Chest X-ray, PA view. Patient: 36 years old, sex M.
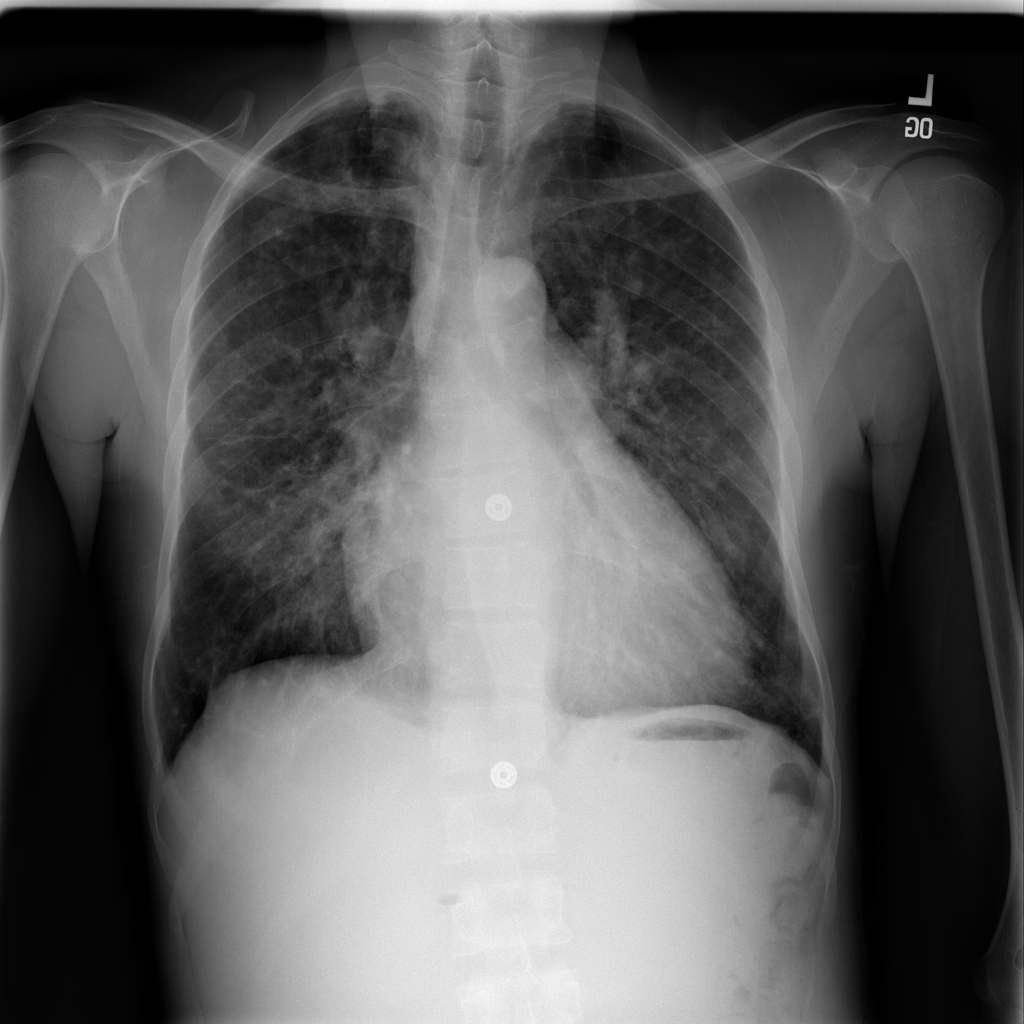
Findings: Cardiomegaly